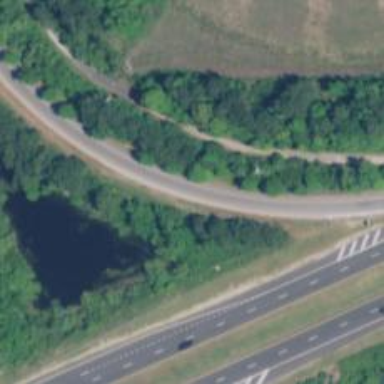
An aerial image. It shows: Trunk link highway.